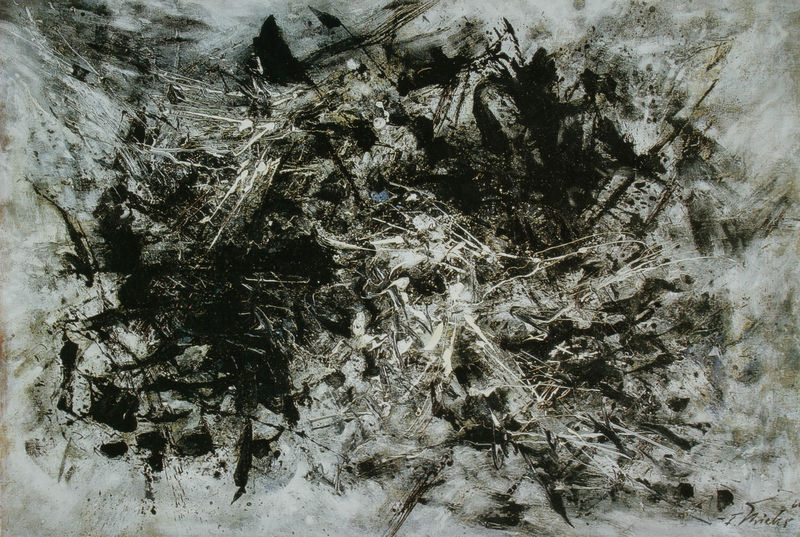
Titel: Akzente in Weiß (G.r.S.N.B./60)
Künstler: Fred Thieler
Standort: Essen
Institution: Galerie Heimeshoff
Schlagwörter: blau, kampf, weiß, grau, schwarz, moderne, abstrakt, modern, abstraktion, pollock